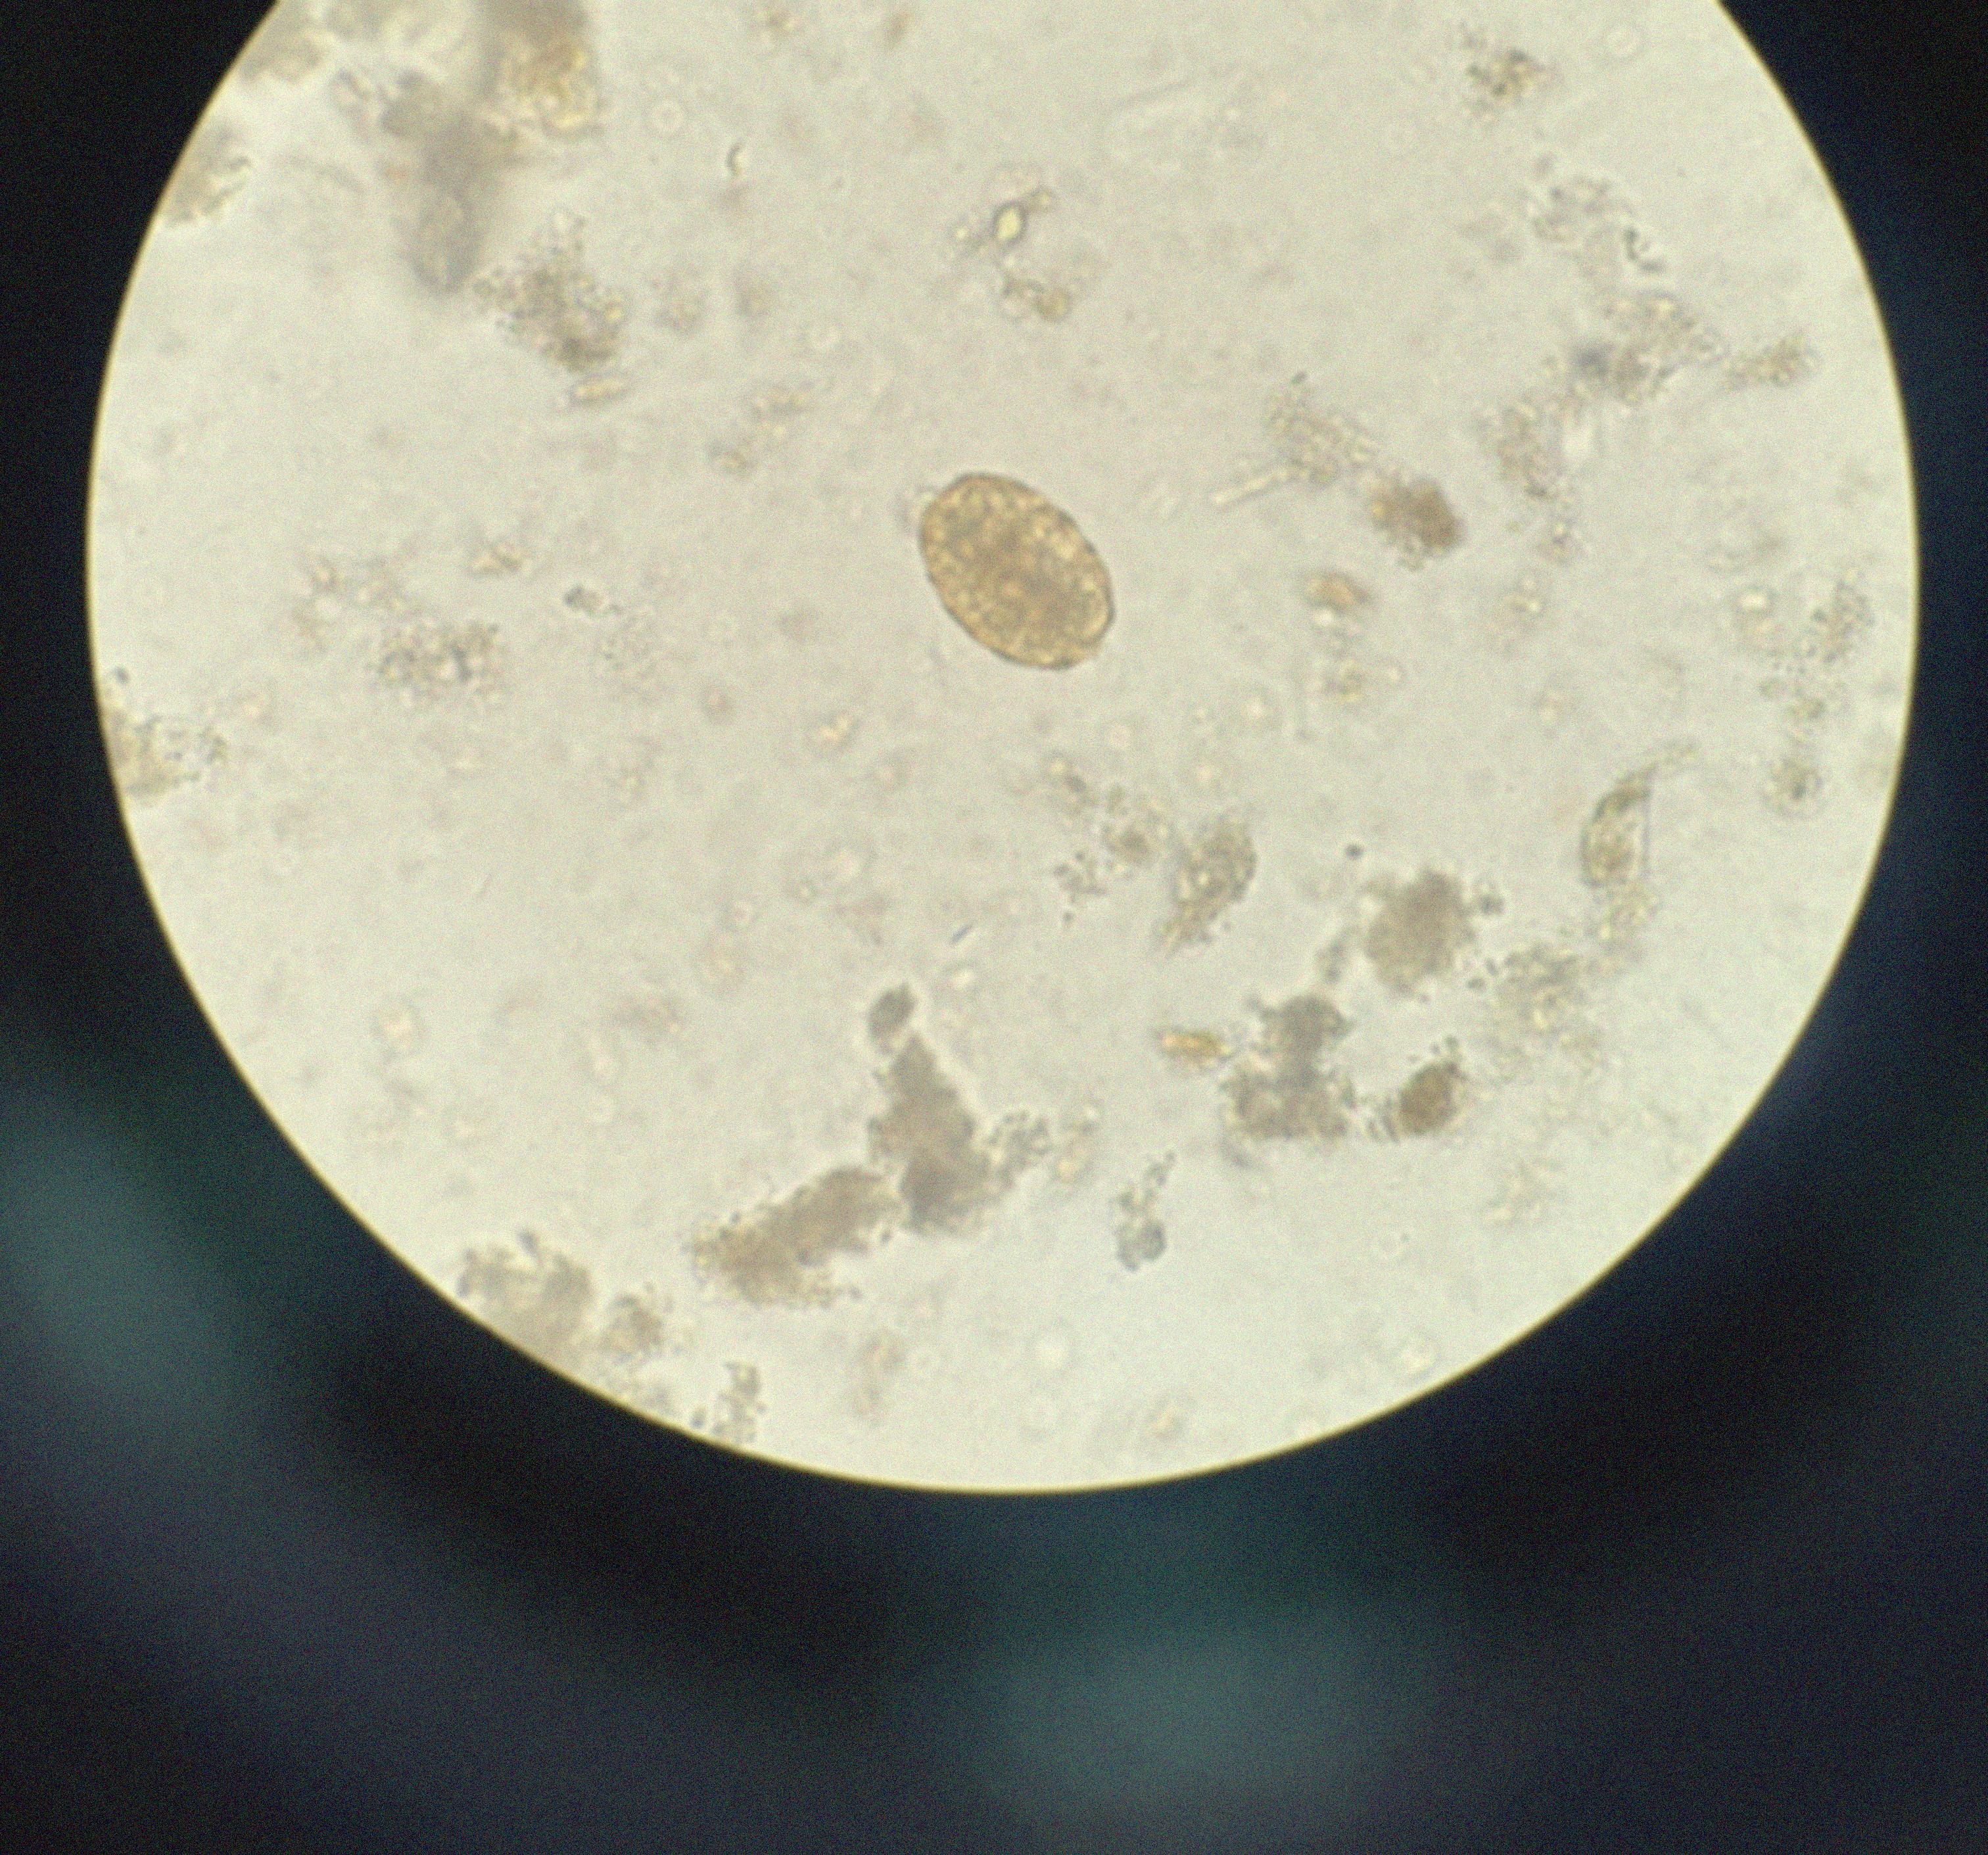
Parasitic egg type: Ascaris lumbricoides